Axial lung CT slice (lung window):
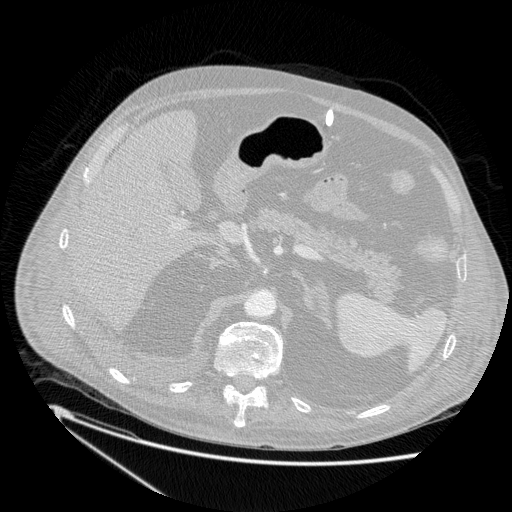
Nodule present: no